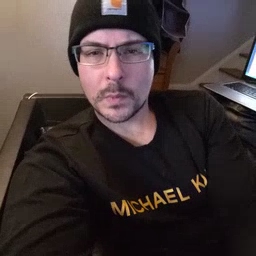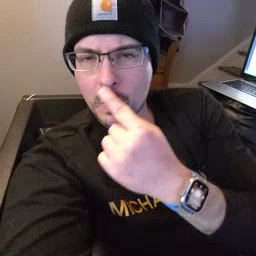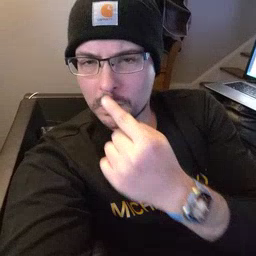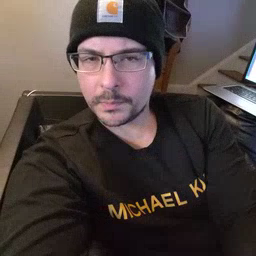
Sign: nose